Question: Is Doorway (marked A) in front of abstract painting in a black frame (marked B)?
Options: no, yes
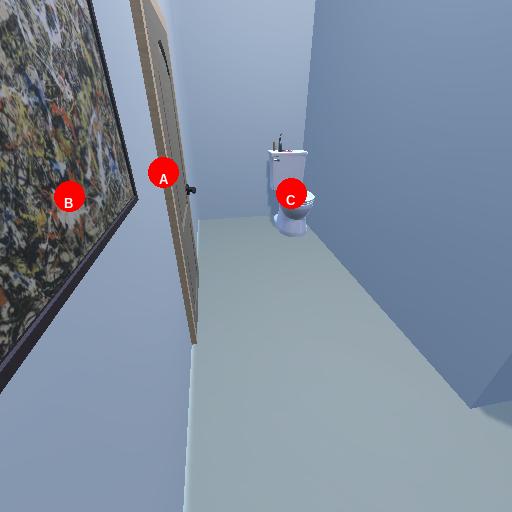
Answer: no